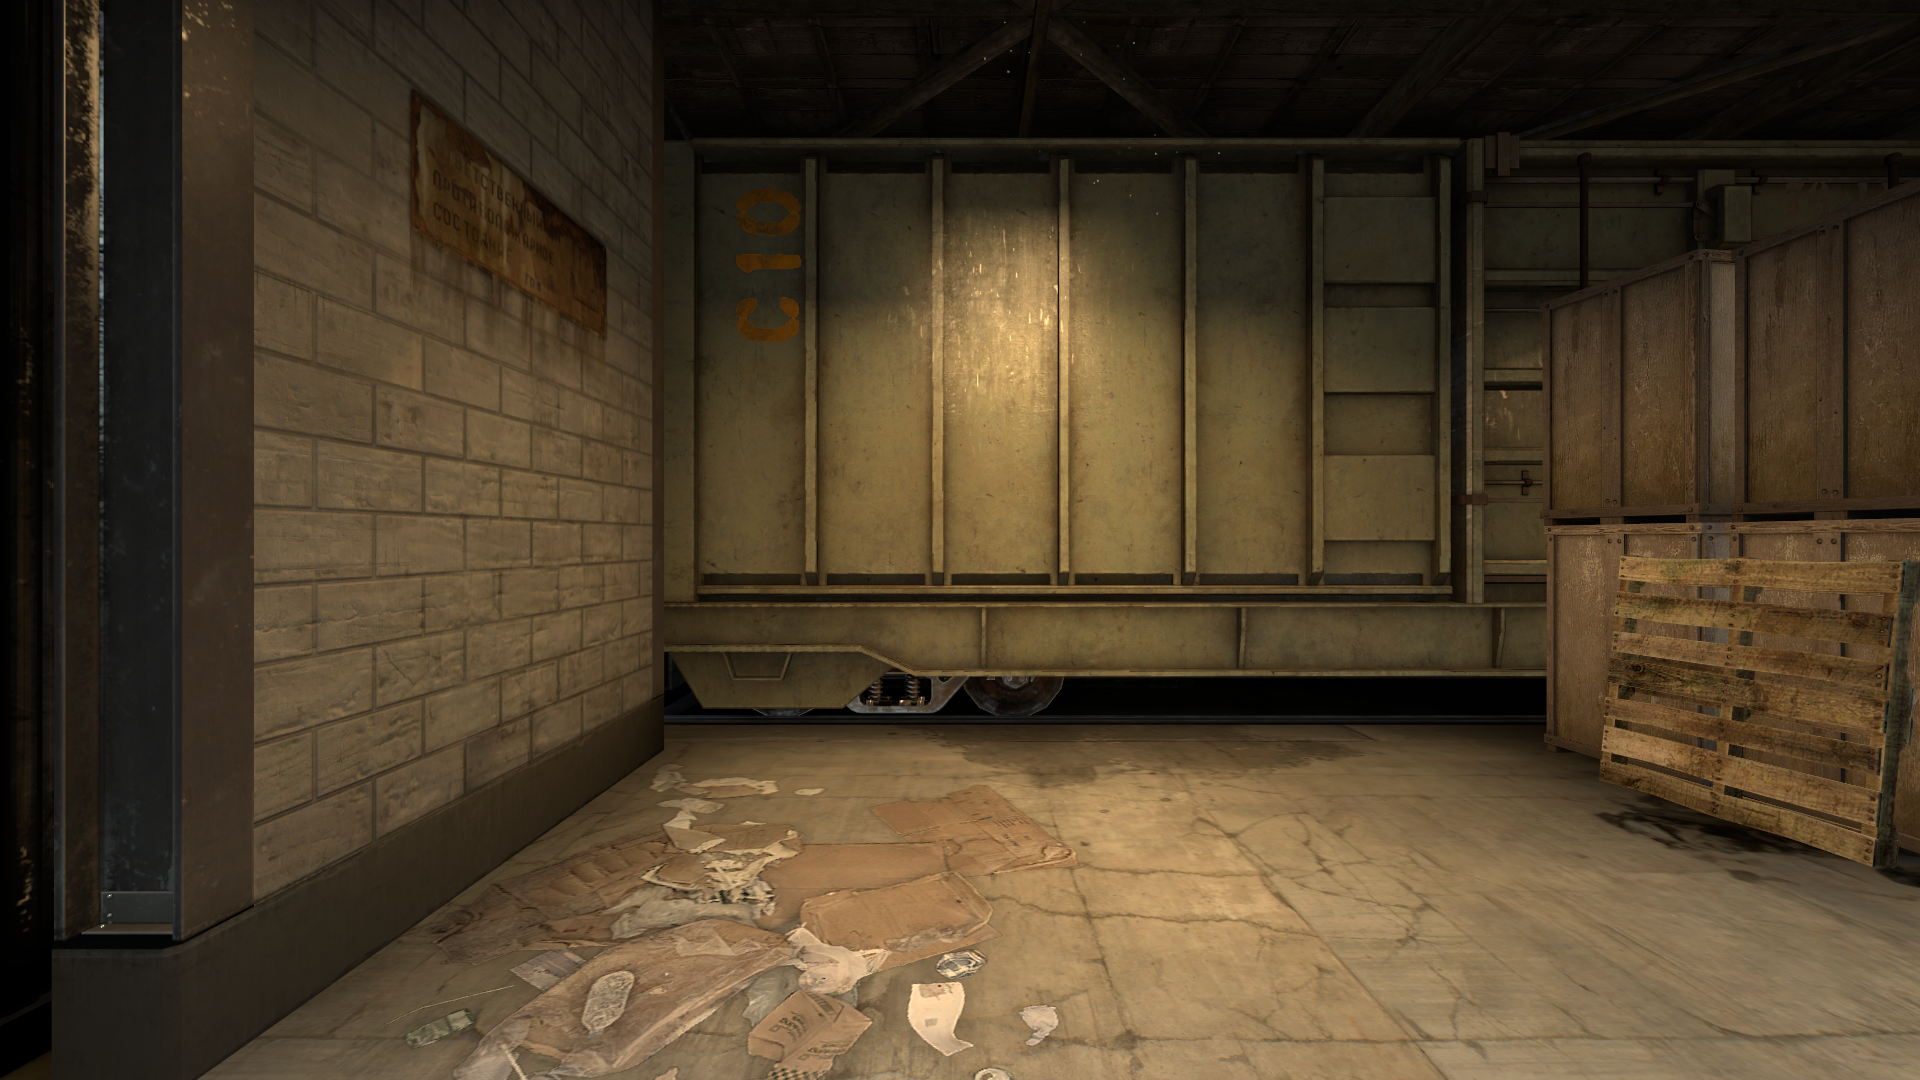
Map: de_train